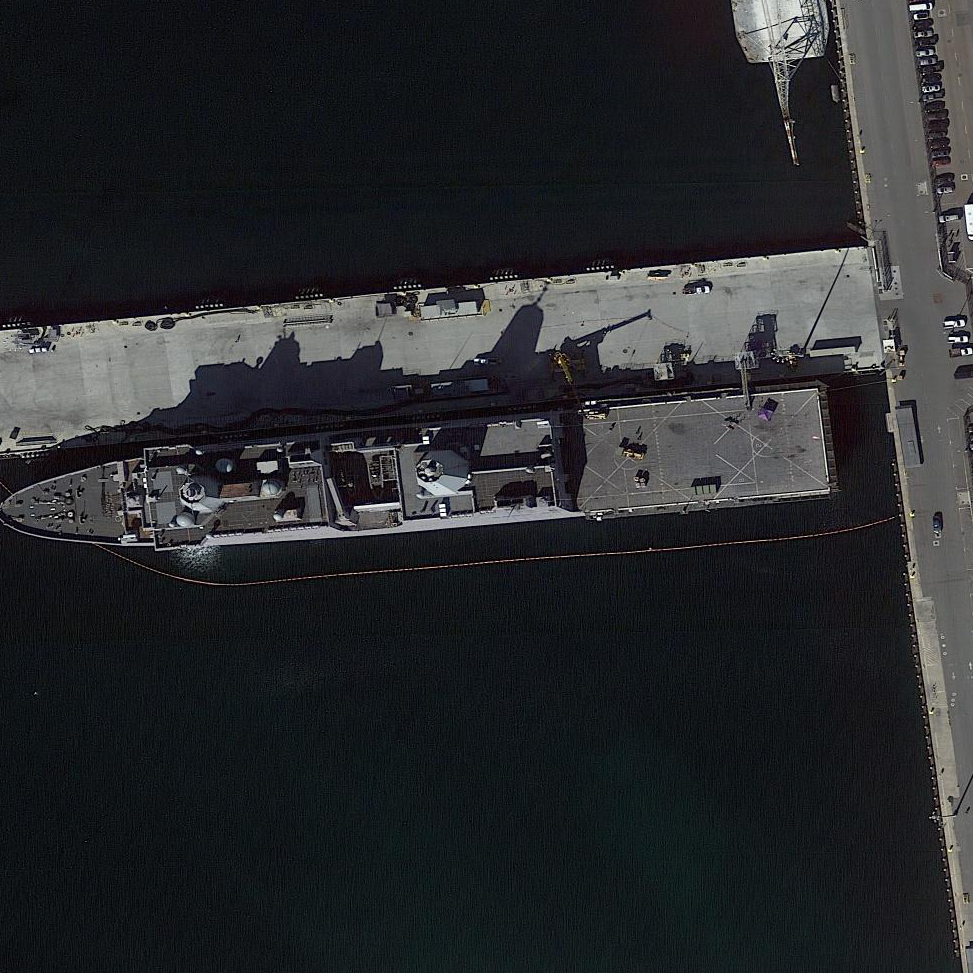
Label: San_Antonio-class_transport_dock